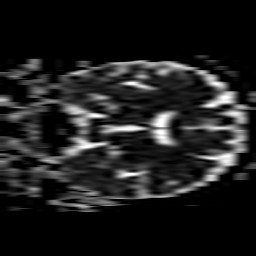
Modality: ADC
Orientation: coronal
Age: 64
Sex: male
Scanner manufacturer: philips
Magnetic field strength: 3 T
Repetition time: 4.11 s
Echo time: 0.06119 s